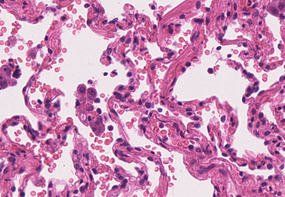
Tumor epithelial tissue: no
Tumor-associated stroma tissue: no
Normal tissue: yes